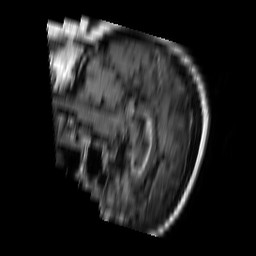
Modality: FLAIR
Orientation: sagittal
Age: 67
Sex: female
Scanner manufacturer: philips
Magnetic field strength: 1.5 T
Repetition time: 11 s
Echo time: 0.14 s